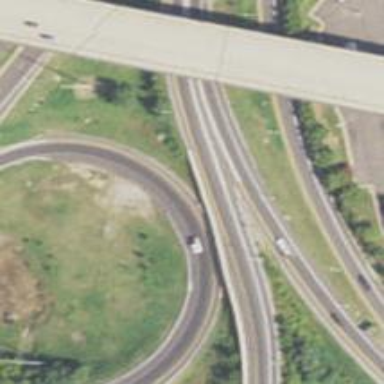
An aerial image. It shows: Asphalt motorway link.